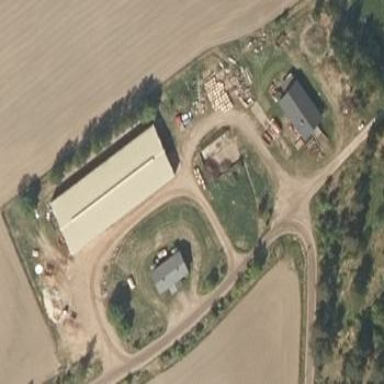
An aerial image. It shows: Farmyard area.